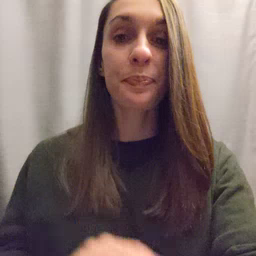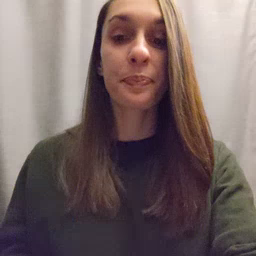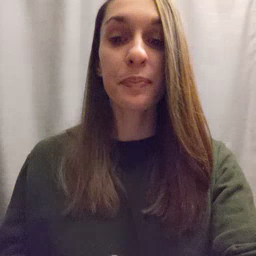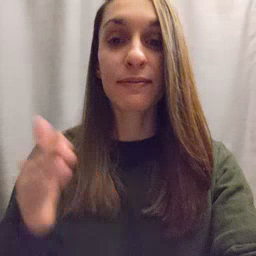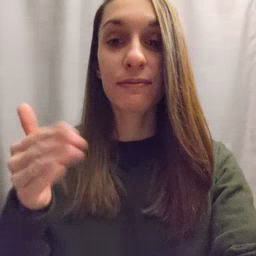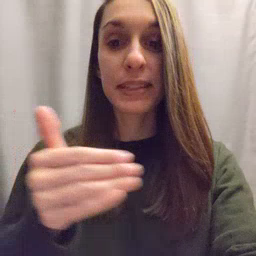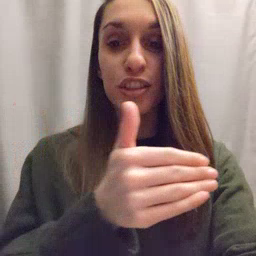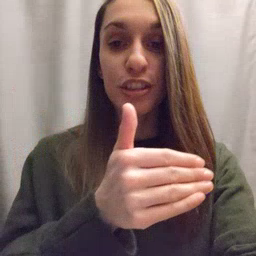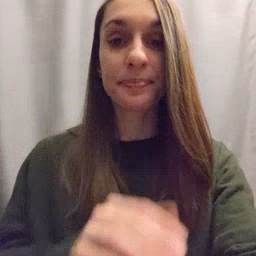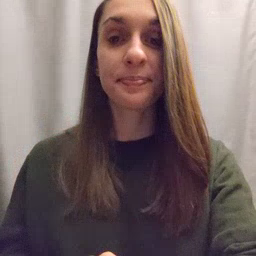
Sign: fish